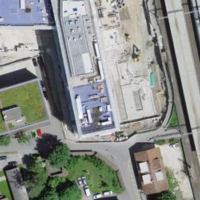
EUNIS habitat code: 54
Species observed at this site:
Ciconia ciconia